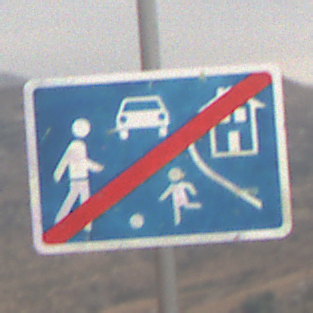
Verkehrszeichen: EndeVerkehrsberuhigterBereich
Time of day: MorningAfternoon
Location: Outdoor (Nature)
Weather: Overcast
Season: NotSpecified
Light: Natural